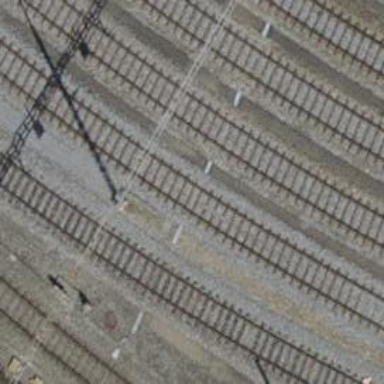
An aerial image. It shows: Rail yard with electrified contact lines for the trains.